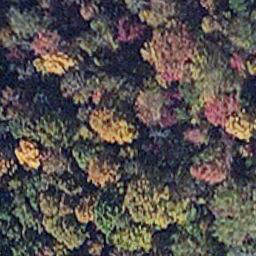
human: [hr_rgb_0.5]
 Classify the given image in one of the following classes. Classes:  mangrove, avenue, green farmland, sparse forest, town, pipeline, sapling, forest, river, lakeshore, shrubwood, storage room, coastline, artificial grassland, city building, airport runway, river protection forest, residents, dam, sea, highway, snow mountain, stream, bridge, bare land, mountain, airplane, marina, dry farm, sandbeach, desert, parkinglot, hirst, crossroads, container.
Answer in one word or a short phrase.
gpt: mangrove